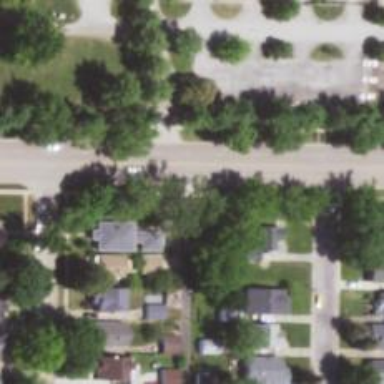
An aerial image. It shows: Alleyway designated as service road.